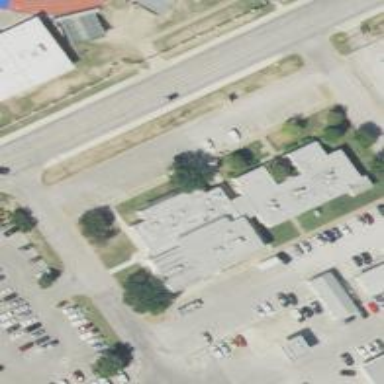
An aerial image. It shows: Building that serves as educational institution office.